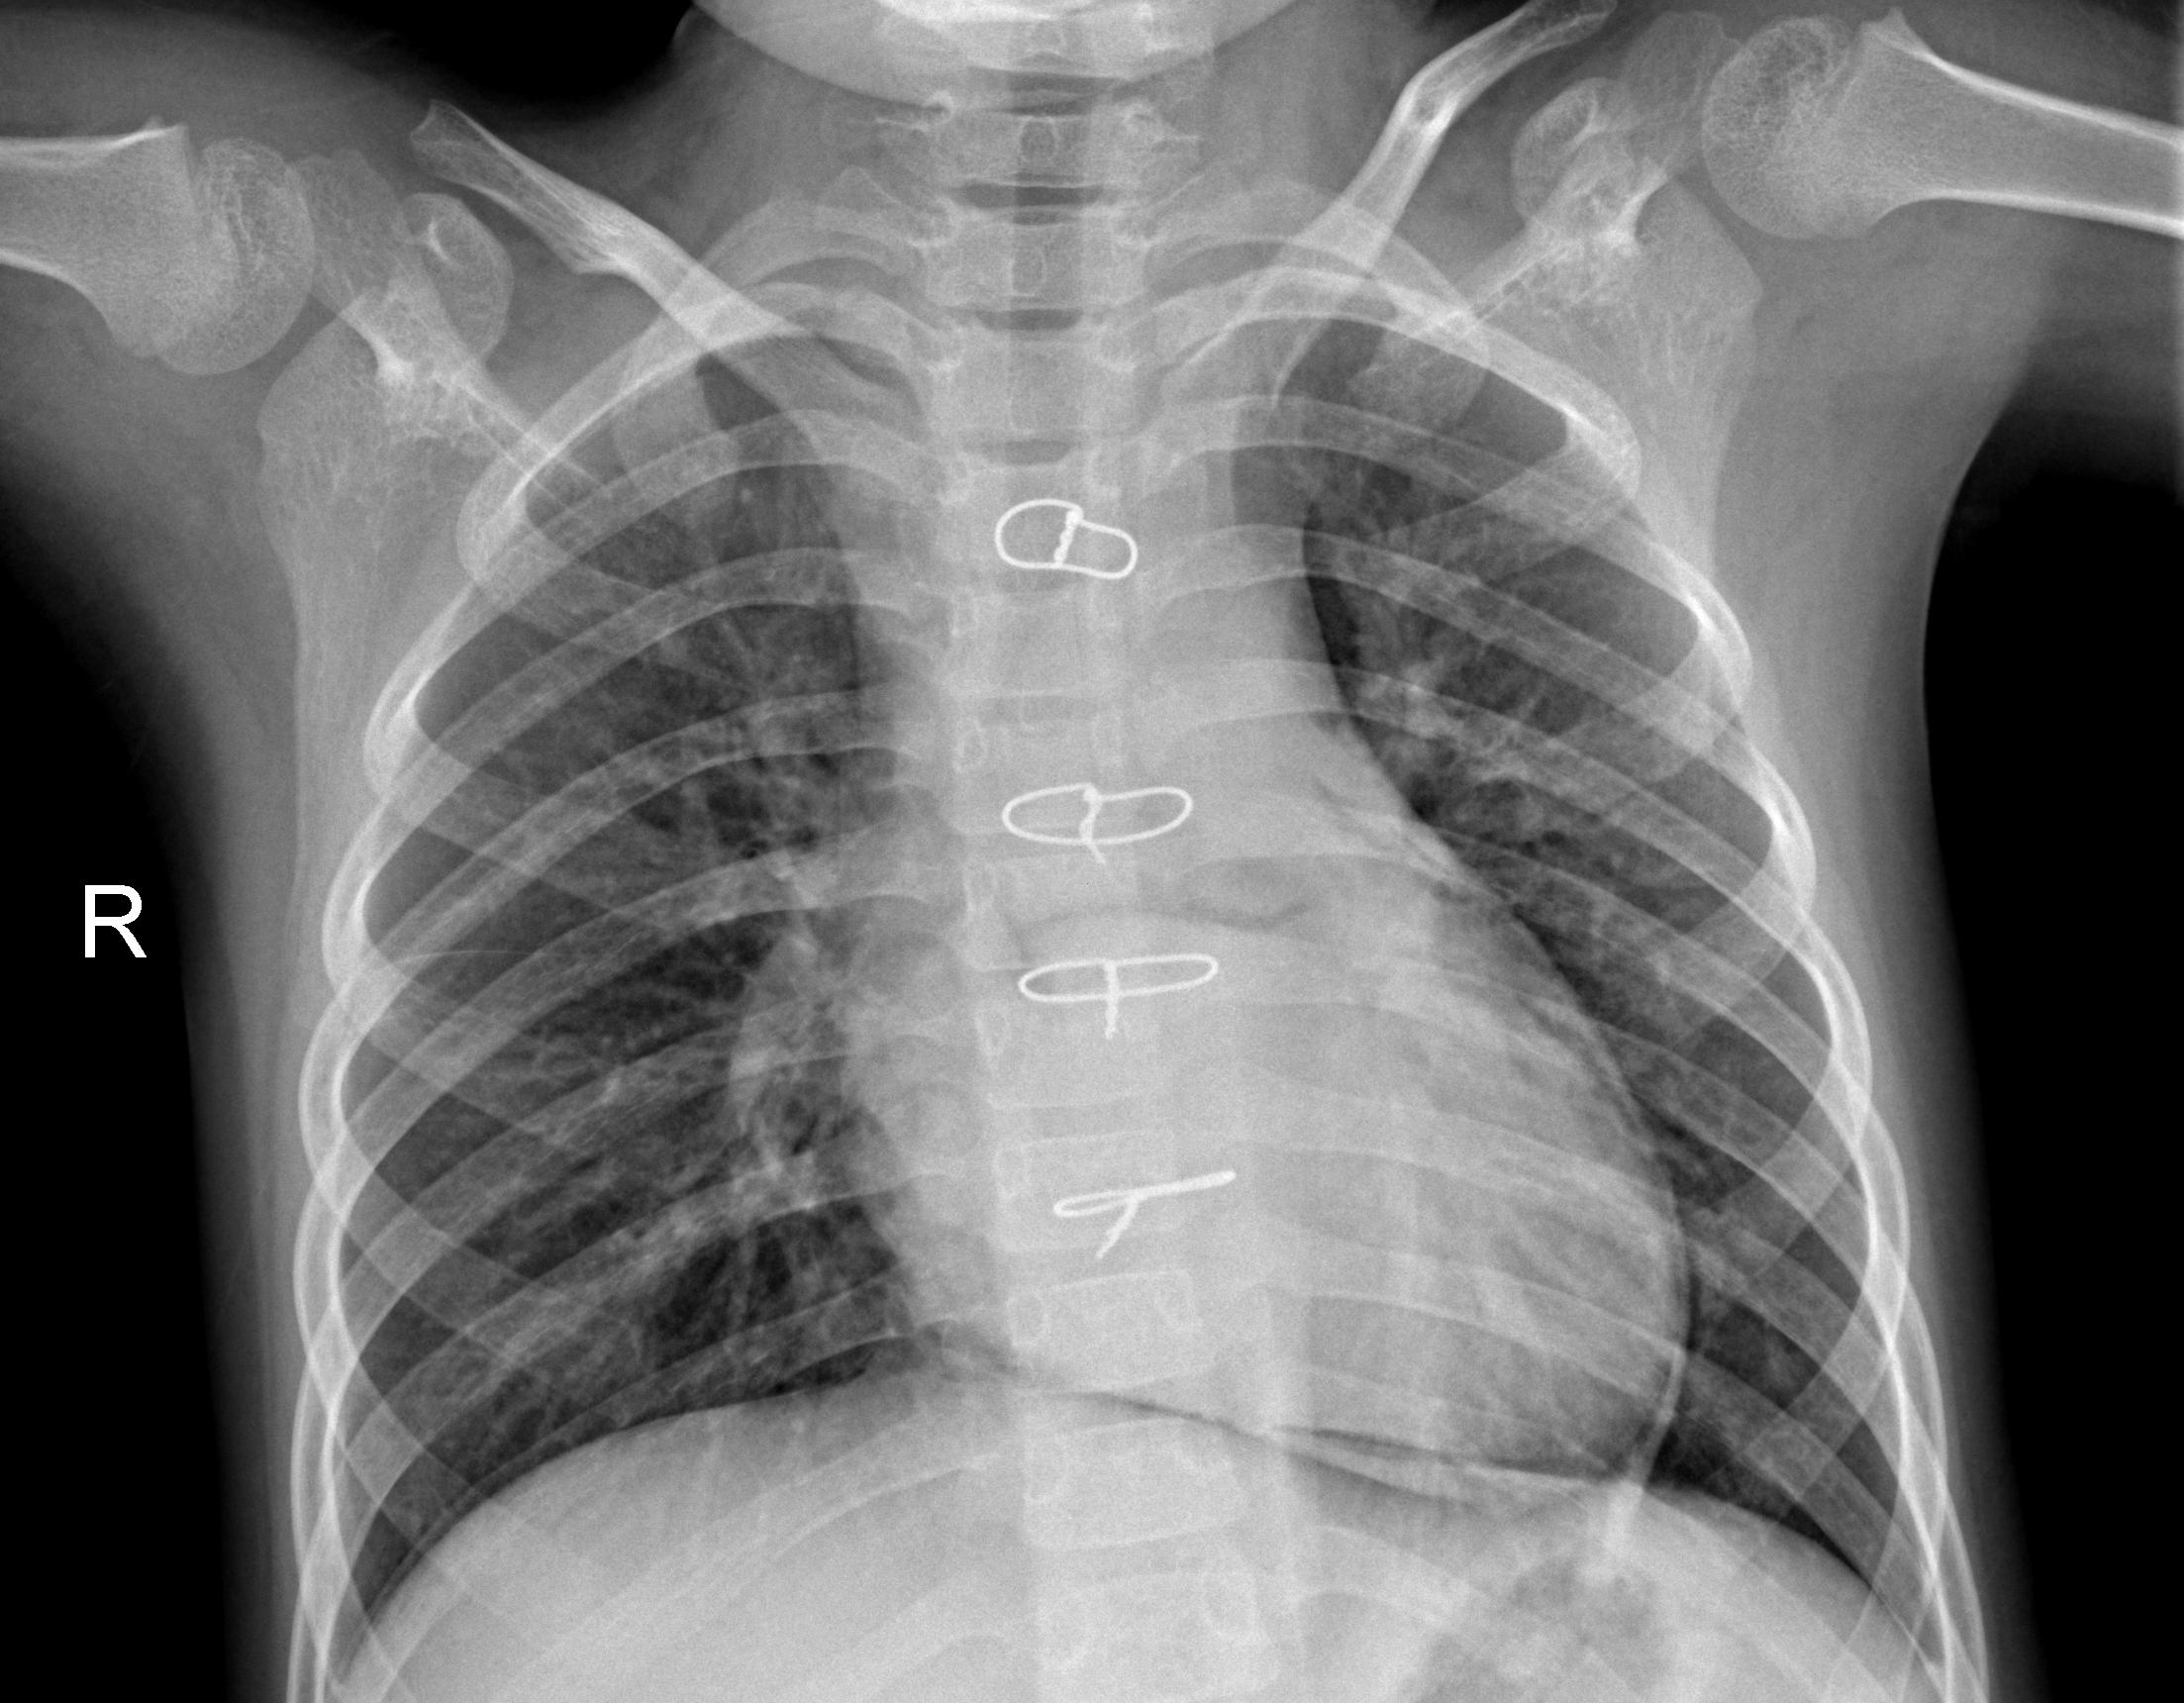
Diagnosis: PNEUMONIA